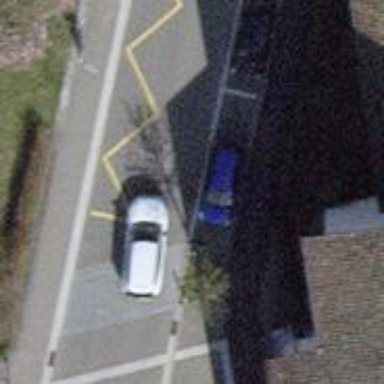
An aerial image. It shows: Public transport stop position.